Question: I'm creating simple example on JSF. It's small Login application. My problem is duplicate error messages on my page:

I have two 'h:message'(for username and password) tags and one 'h:messages'(global messages) on my page:
'''
<h:form id="loginForm">
<h:panelGrid columns="3">
<h:outputText value="Username" />
<h:inputText id="username" value="#{loginBean.username}"
required="true" requiredMessage="Please enter your username" />
<h:message for="username" errorClass="errorMessage" /> <!-- Message for username -->
<h:outputText value="Password" />
<h:inputSecret id="password" value="#{loginBean.password}"
required="true" requiredMessage="Please enter your password" />
<h:message for="password" errorClass="errorMessage" /> <!-- Message for password -->
<h:commandButton value="Login" action="#{loginBean.login}" />
</h:panelGrid>
<h:messages styleClass="errorMessage" /> <!-- Global messages -->
</h:form>
'''
Action method 'login()' in my backing bean:
'''
public String login() {
FacesContext facesContext = FacesContext.getCurrentInstance();
if ("admin".equals(username) && "pass".equals(password)) {
return "success";
} else {
facesContext.addMessage("loginForm", new FacesMessage("Username or password is incorrect"));
return null;
}
}
'''
I want to display , not under my button in global messages. And I want to print my error if password or username is incorrect. How can I resolve this?
I tried to use the attribute 'globalOnly':
'''
<h:messages styleClass="errorMessage" globalOnly="true" /> <!-- Global messages -->
'''
but it isn't completely solved my problem, because global messages aren't displayed at all in this case.
Thanks in advance!
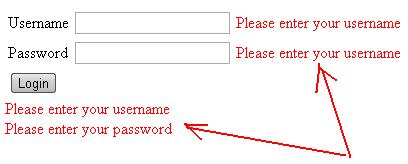
Answer: The 'globalOnly' switch should work if you add your messages correctly in your backing bean. The client-id must be 'null' in 'FacesContext.addMessage(...)':
'''
FacesContext.getCurrentInstance().addMessage(null, new FacesMessage(message));
'''